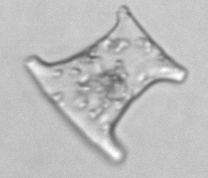
Label: Eucampia